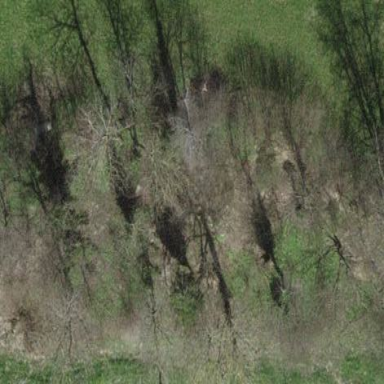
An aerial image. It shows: Serene woodland landscape.